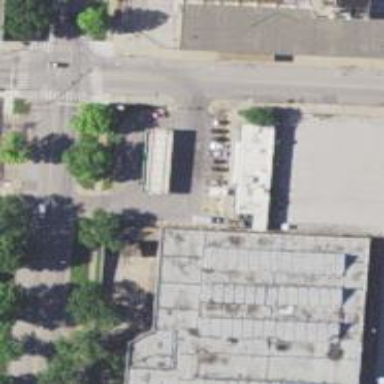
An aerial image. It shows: Convenience shop.